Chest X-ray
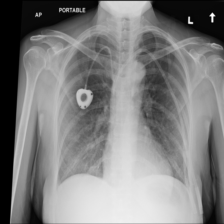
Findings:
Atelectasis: negative
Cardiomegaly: negative
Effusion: negative
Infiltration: negative
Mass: negative
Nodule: negative
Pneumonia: negative
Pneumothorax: negative
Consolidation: negative
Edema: negative
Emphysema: negative
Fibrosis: negative
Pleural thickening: negative
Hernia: negative